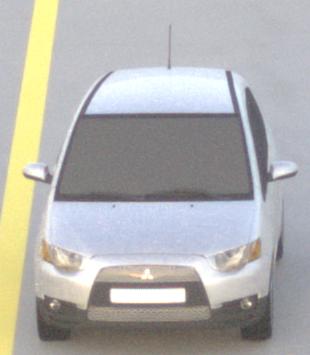
Make: Mitsubishi
Model: Colt 1.1
Detailed model: Colt (VI)
Model produced from: 2008/11
Model produced until: 2010/10
Doors: 3
Color: white
Road condition: dry road
Daytime: sunrise or sunset
Contrast: low contrast